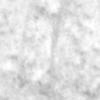
Label: no_change